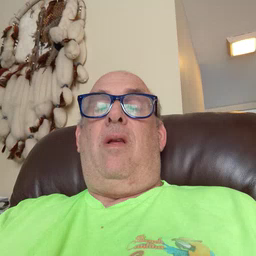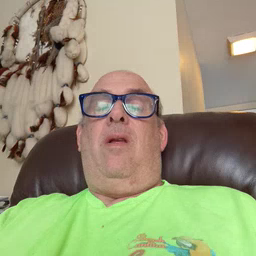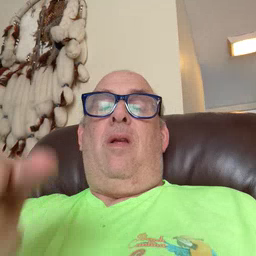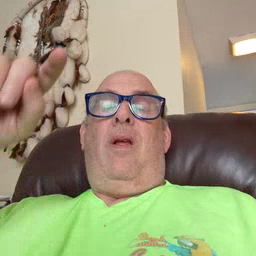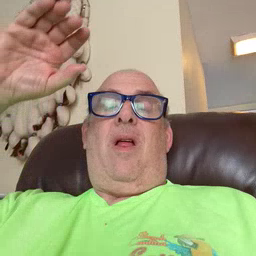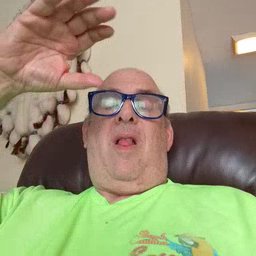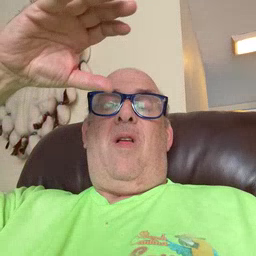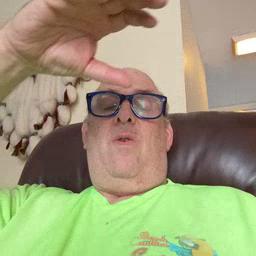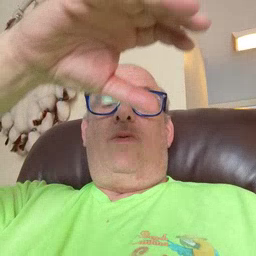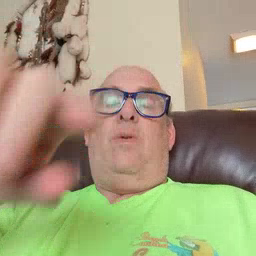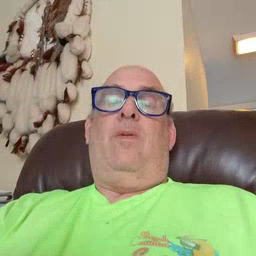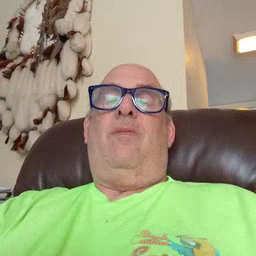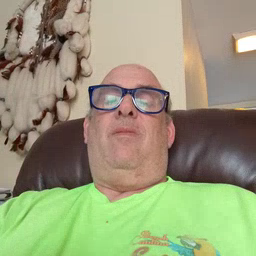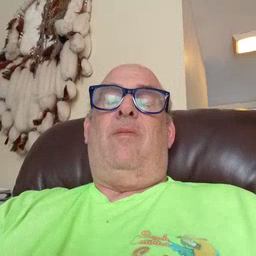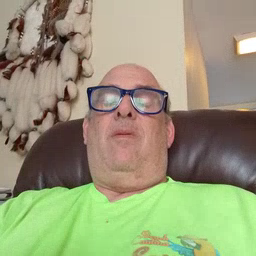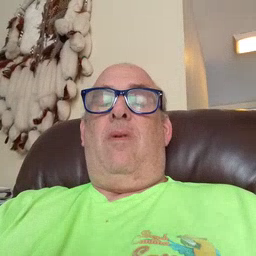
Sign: cloud